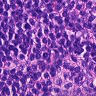
Metastatic tissue present: no